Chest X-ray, PA view. Patient: 46 years old, sex F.
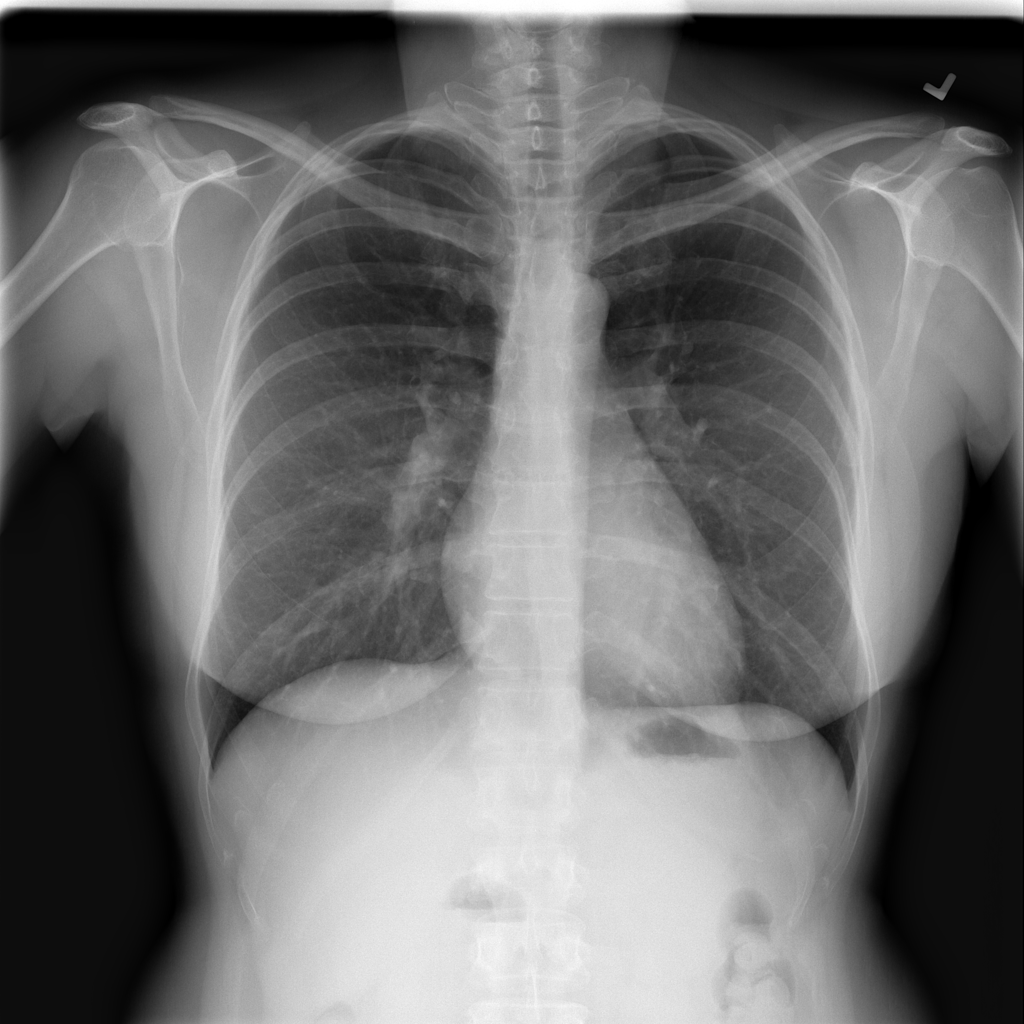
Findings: No Finding